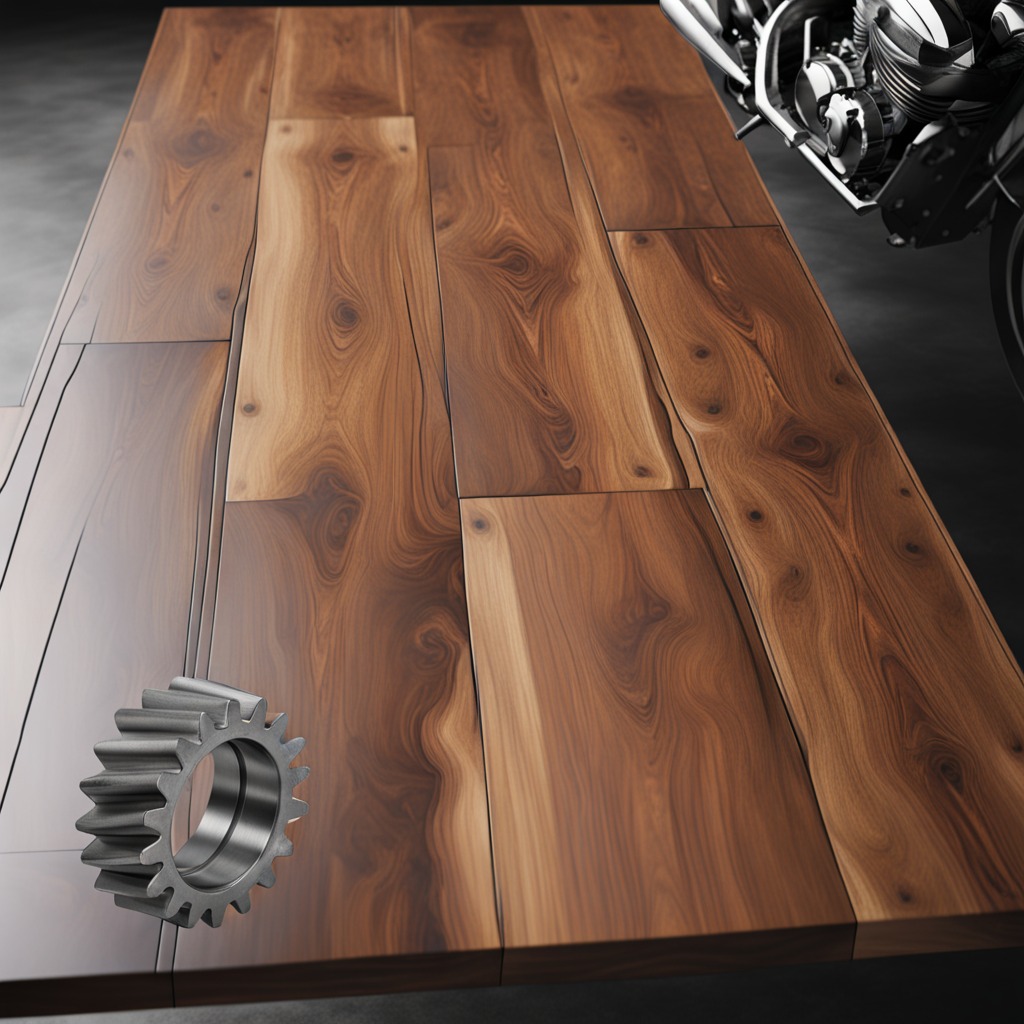
A steel gear with teeth is lying on the wooden table in a vintage motorcycle garage.